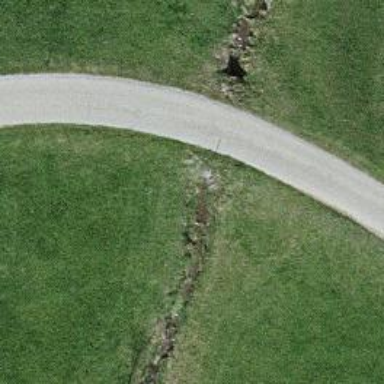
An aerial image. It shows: Culvert tunnel.